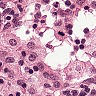
Metastatic tissue present: no